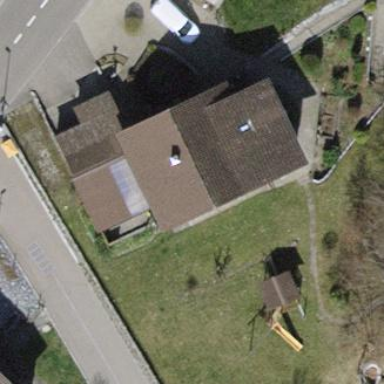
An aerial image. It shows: Detached building with gabled roof.